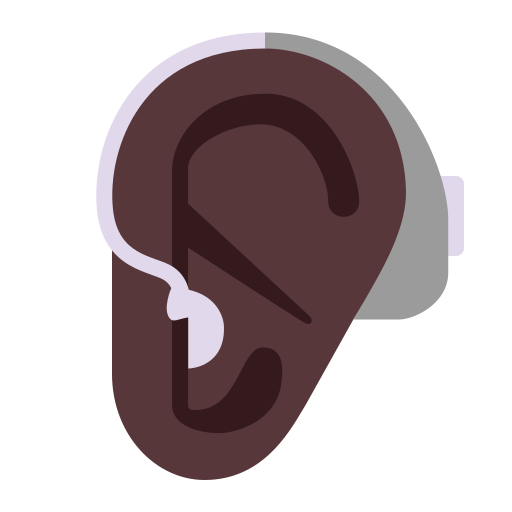
ear with hearing aid flat dark